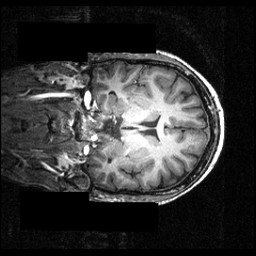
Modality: T1w
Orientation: coronal
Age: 23
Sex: male
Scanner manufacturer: siemens
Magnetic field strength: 3.951 T
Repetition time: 1.5 s
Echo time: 0.00335 s